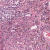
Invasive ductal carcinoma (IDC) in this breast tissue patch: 0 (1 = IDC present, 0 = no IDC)